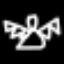
Label: angel